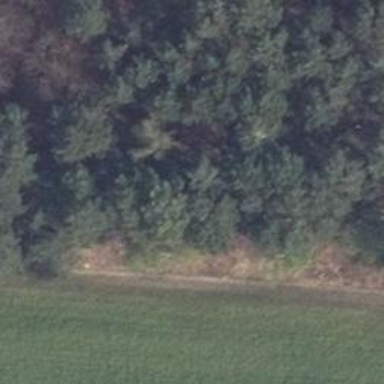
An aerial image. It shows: Hunting stand.